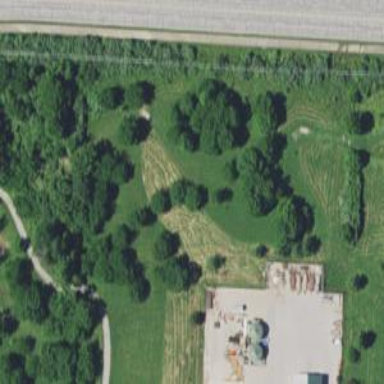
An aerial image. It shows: Disc golf hole.